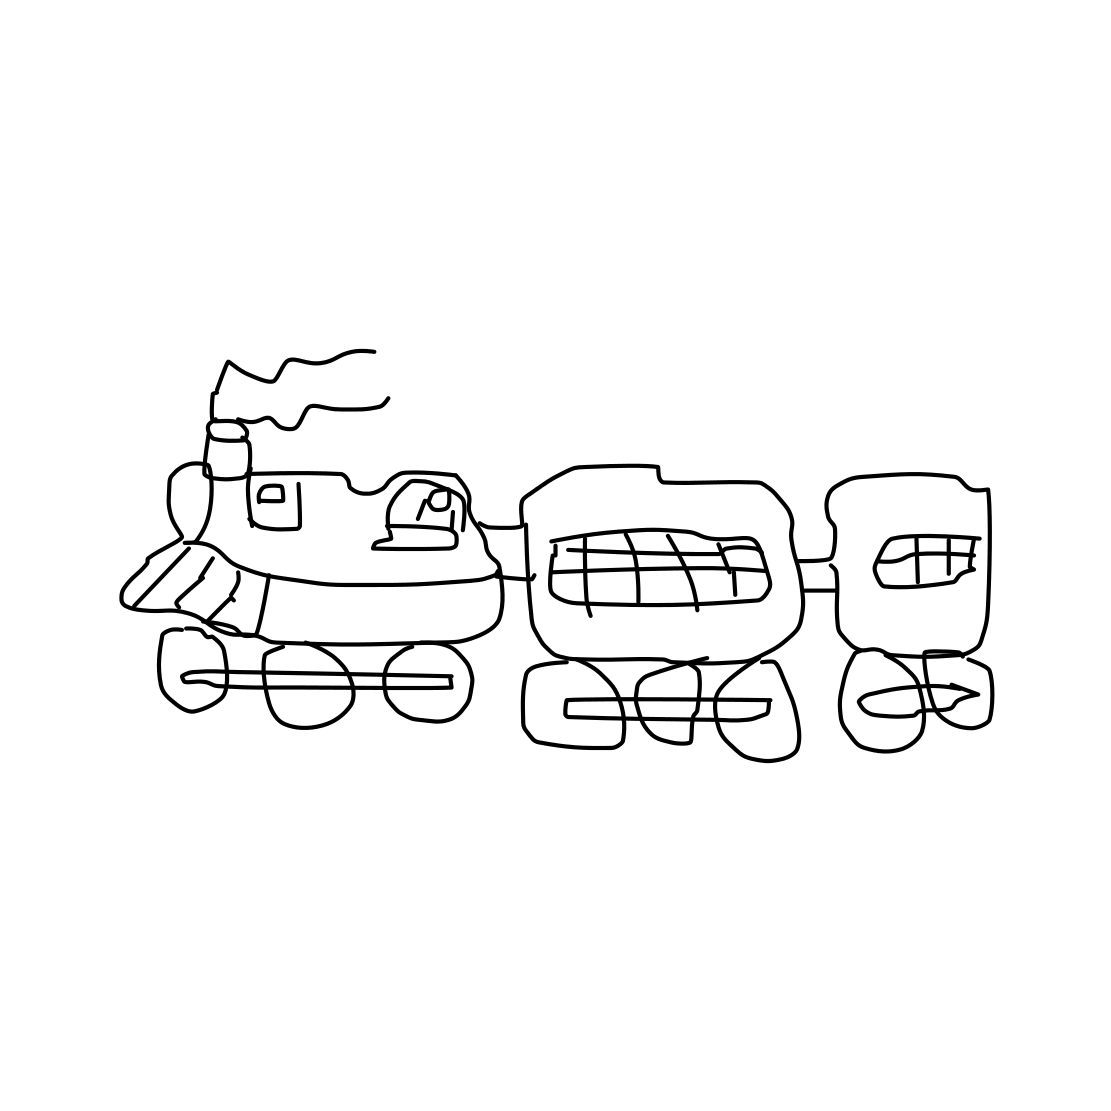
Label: train